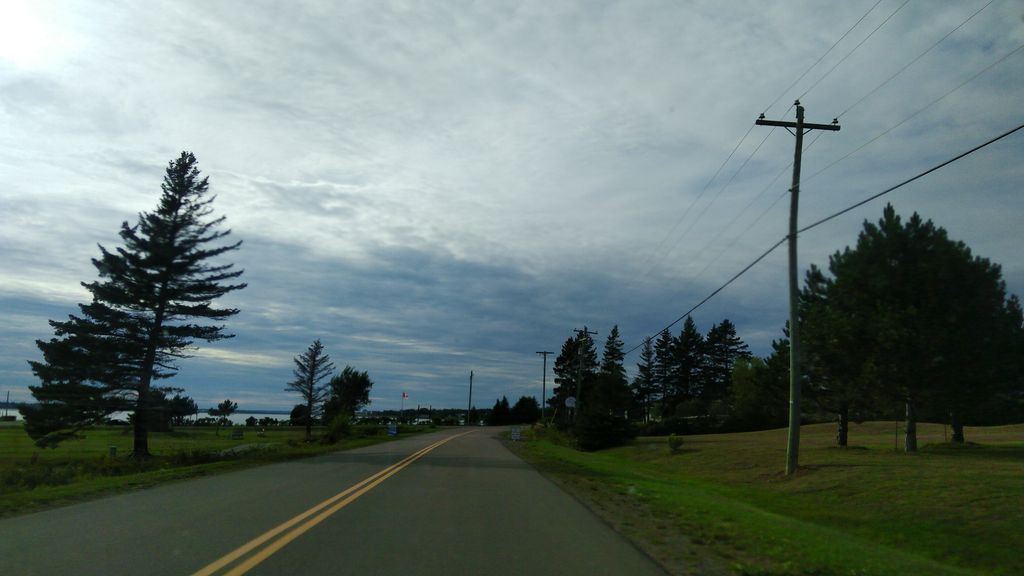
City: charlottetown